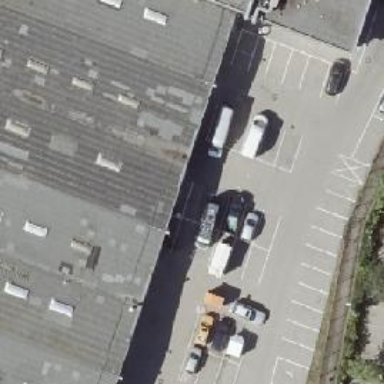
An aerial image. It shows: Parking aisle designated as service road.